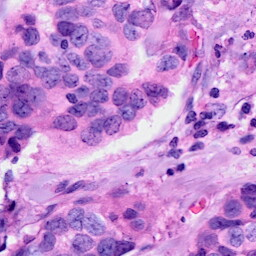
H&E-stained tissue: Breast